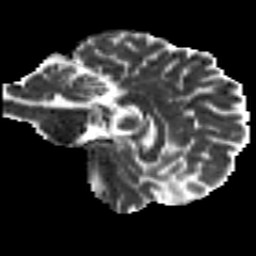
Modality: MD
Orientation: sagittal
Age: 31
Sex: male
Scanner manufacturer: siemens
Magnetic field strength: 3 T
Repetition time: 8.8 s
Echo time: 0.085 s